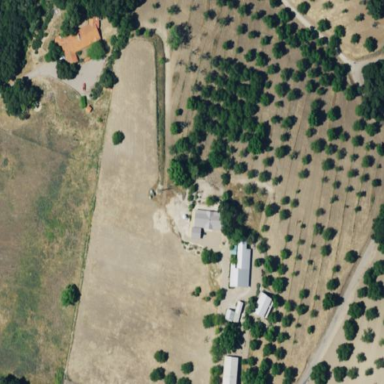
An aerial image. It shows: Orchard.